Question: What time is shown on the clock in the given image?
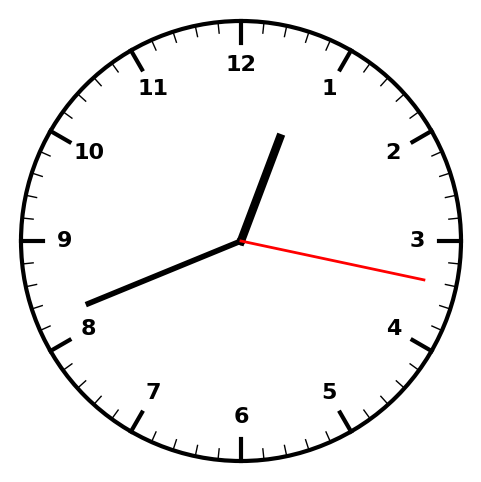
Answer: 12:41:17